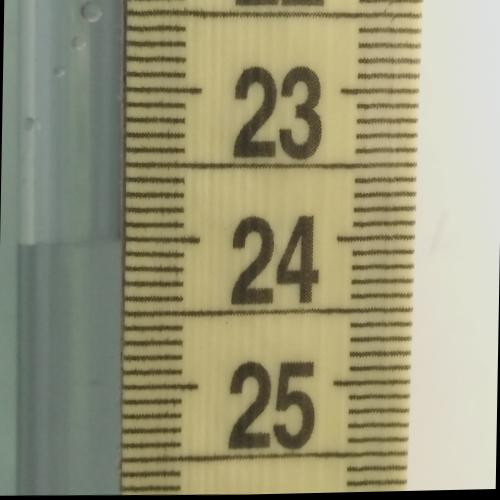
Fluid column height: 24.0 cm